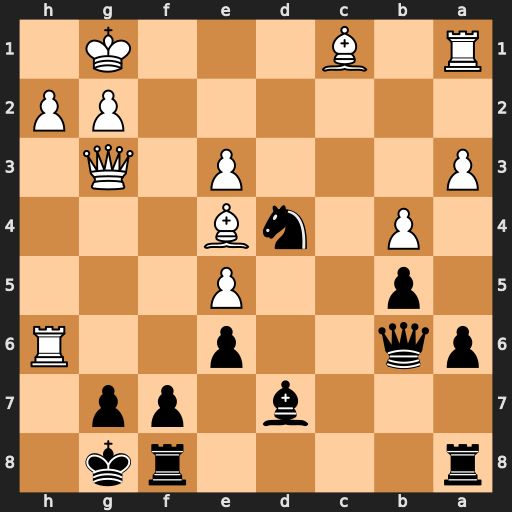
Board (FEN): r4rk1/3b1pp1/pq2p2R/1p2P3/1P1nB3/P3P1Q1/6PP/R1B3K1
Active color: b
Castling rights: -
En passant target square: -
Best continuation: Ne2+ Kf2 Nxg3